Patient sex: M
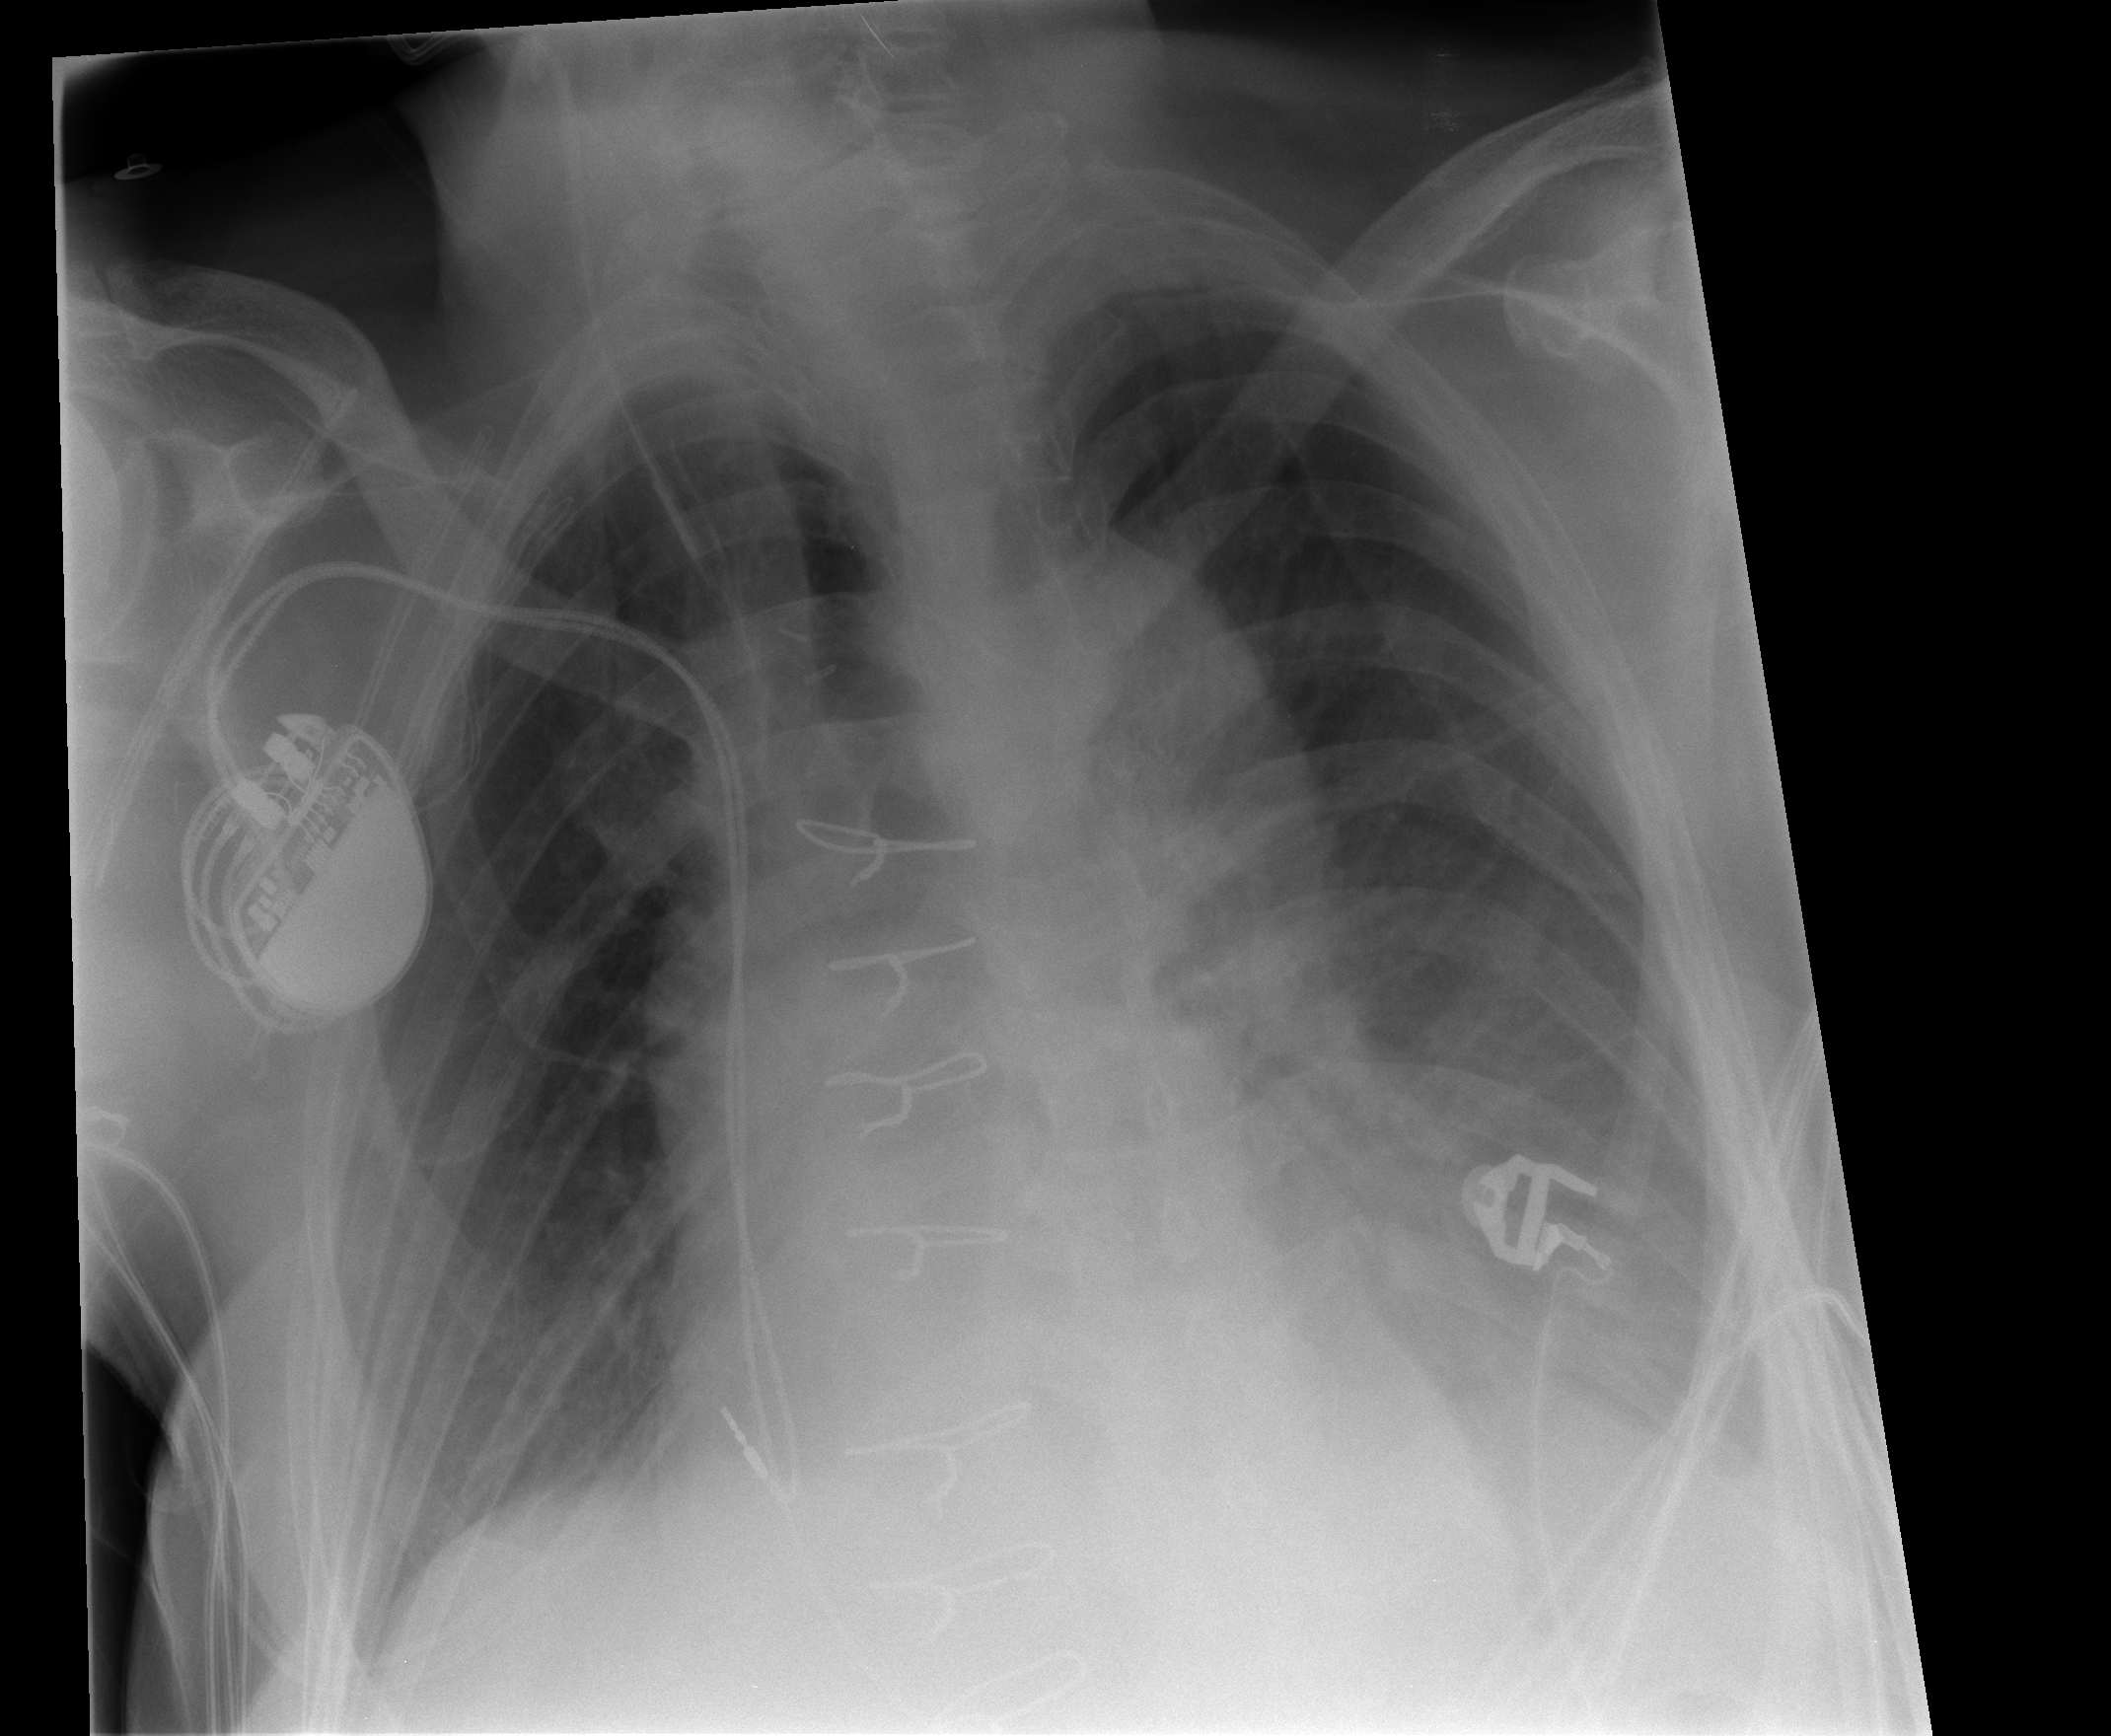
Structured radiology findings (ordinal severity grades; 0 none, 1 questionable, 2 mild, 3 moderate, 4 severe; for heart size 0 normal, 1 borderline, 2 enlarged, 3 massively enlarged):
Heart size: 2
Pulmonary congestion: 0
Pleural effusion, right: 1
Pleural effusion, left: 2
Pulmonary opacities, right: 0
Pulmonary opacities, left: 0
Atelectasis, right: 2
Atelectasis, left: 2